Field crop: maize
Growth stage: 2
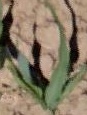
Species: maize